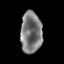
Tissue: prostate
Cell type: T cells
Senescence score: 0.2412
Nuclear area (px): 870
Mean DAPI intensity: 123.166